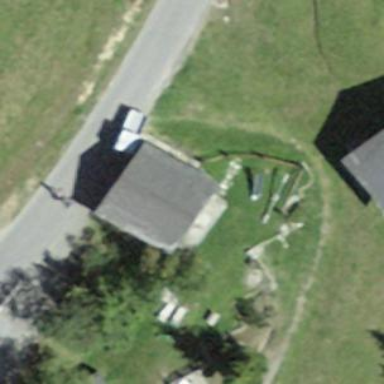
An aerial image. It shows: Shed building.